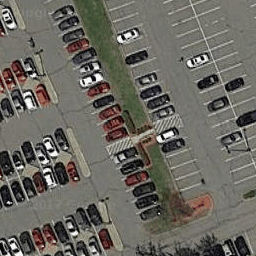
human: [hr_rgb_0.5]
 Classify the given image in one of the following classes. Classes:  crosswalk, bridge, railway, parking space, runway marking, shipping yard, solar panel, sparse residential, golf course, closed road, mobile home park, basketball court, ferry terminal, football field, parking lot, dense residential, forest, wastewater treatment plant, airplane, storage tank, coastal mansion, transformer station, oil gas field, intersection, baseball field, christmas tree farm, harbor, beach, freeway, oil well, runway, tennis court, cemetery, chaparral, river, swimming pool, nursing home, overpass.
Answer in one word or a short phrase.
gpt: parking lot